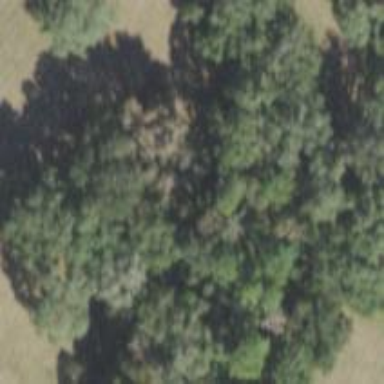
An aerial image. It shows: Mixed woodland with various types of leaves.